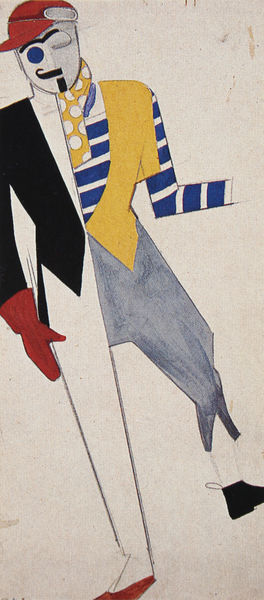
Titel: Kostümentwurf zu "Tag und Nacht" von Charles Lecoq
Künstler: Georgij Stenberg
Standort: Moskau
Institution: Staatliches Bachruschin-Museum
Schlagwörter: blau, gemälde, mann, gelb, kubismus, kubistisch, bunt, grau, handschuh, handschuhe, schwarz, skizze, zeichnung, rot, schal, tuch, anzug, bart, hemd, hose, kappe, kellner, schnurrbart, auge, figur, tanzen, beine, papier, schuhe, hosen, laufen, abstrakt, modern, farbe, grafik, frack, schnurbart, krawatte, freizeit, brauen, gestreift, streifen, weste, collage, punkte, gepunktet, clown, quer, fasching, schuh, kollage, männlich, picasso, halb, schirmmütze, schief, pullover, harlekin, russisch, geteilt, typ, halbseitig, avangarde, chique, mach dich zum clown, cappy